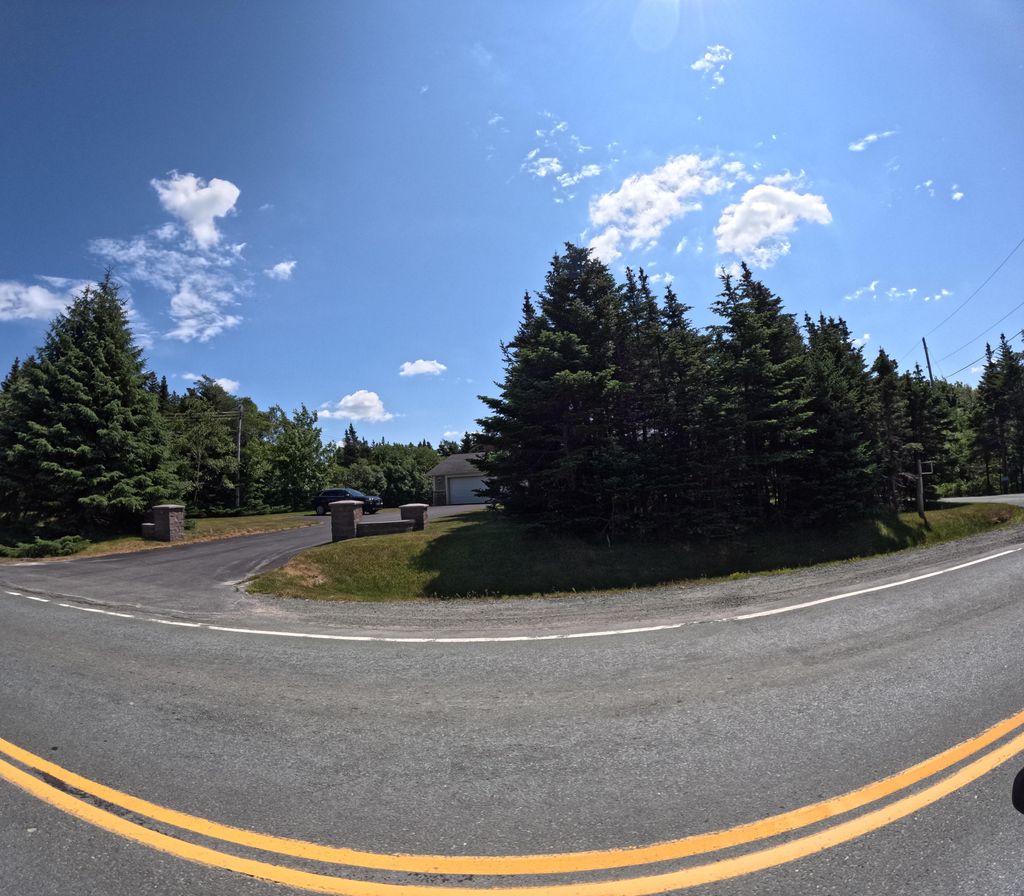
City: st_johns